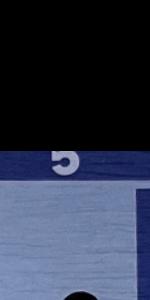
Label: Empty